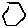
Label: hexagon